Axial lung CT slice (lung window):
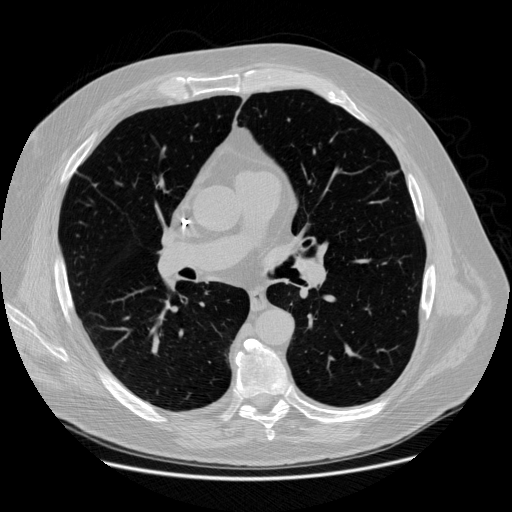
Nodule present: no